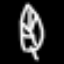
Label: leaf